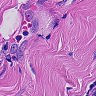
Metastatic tissue present: no